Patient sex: M
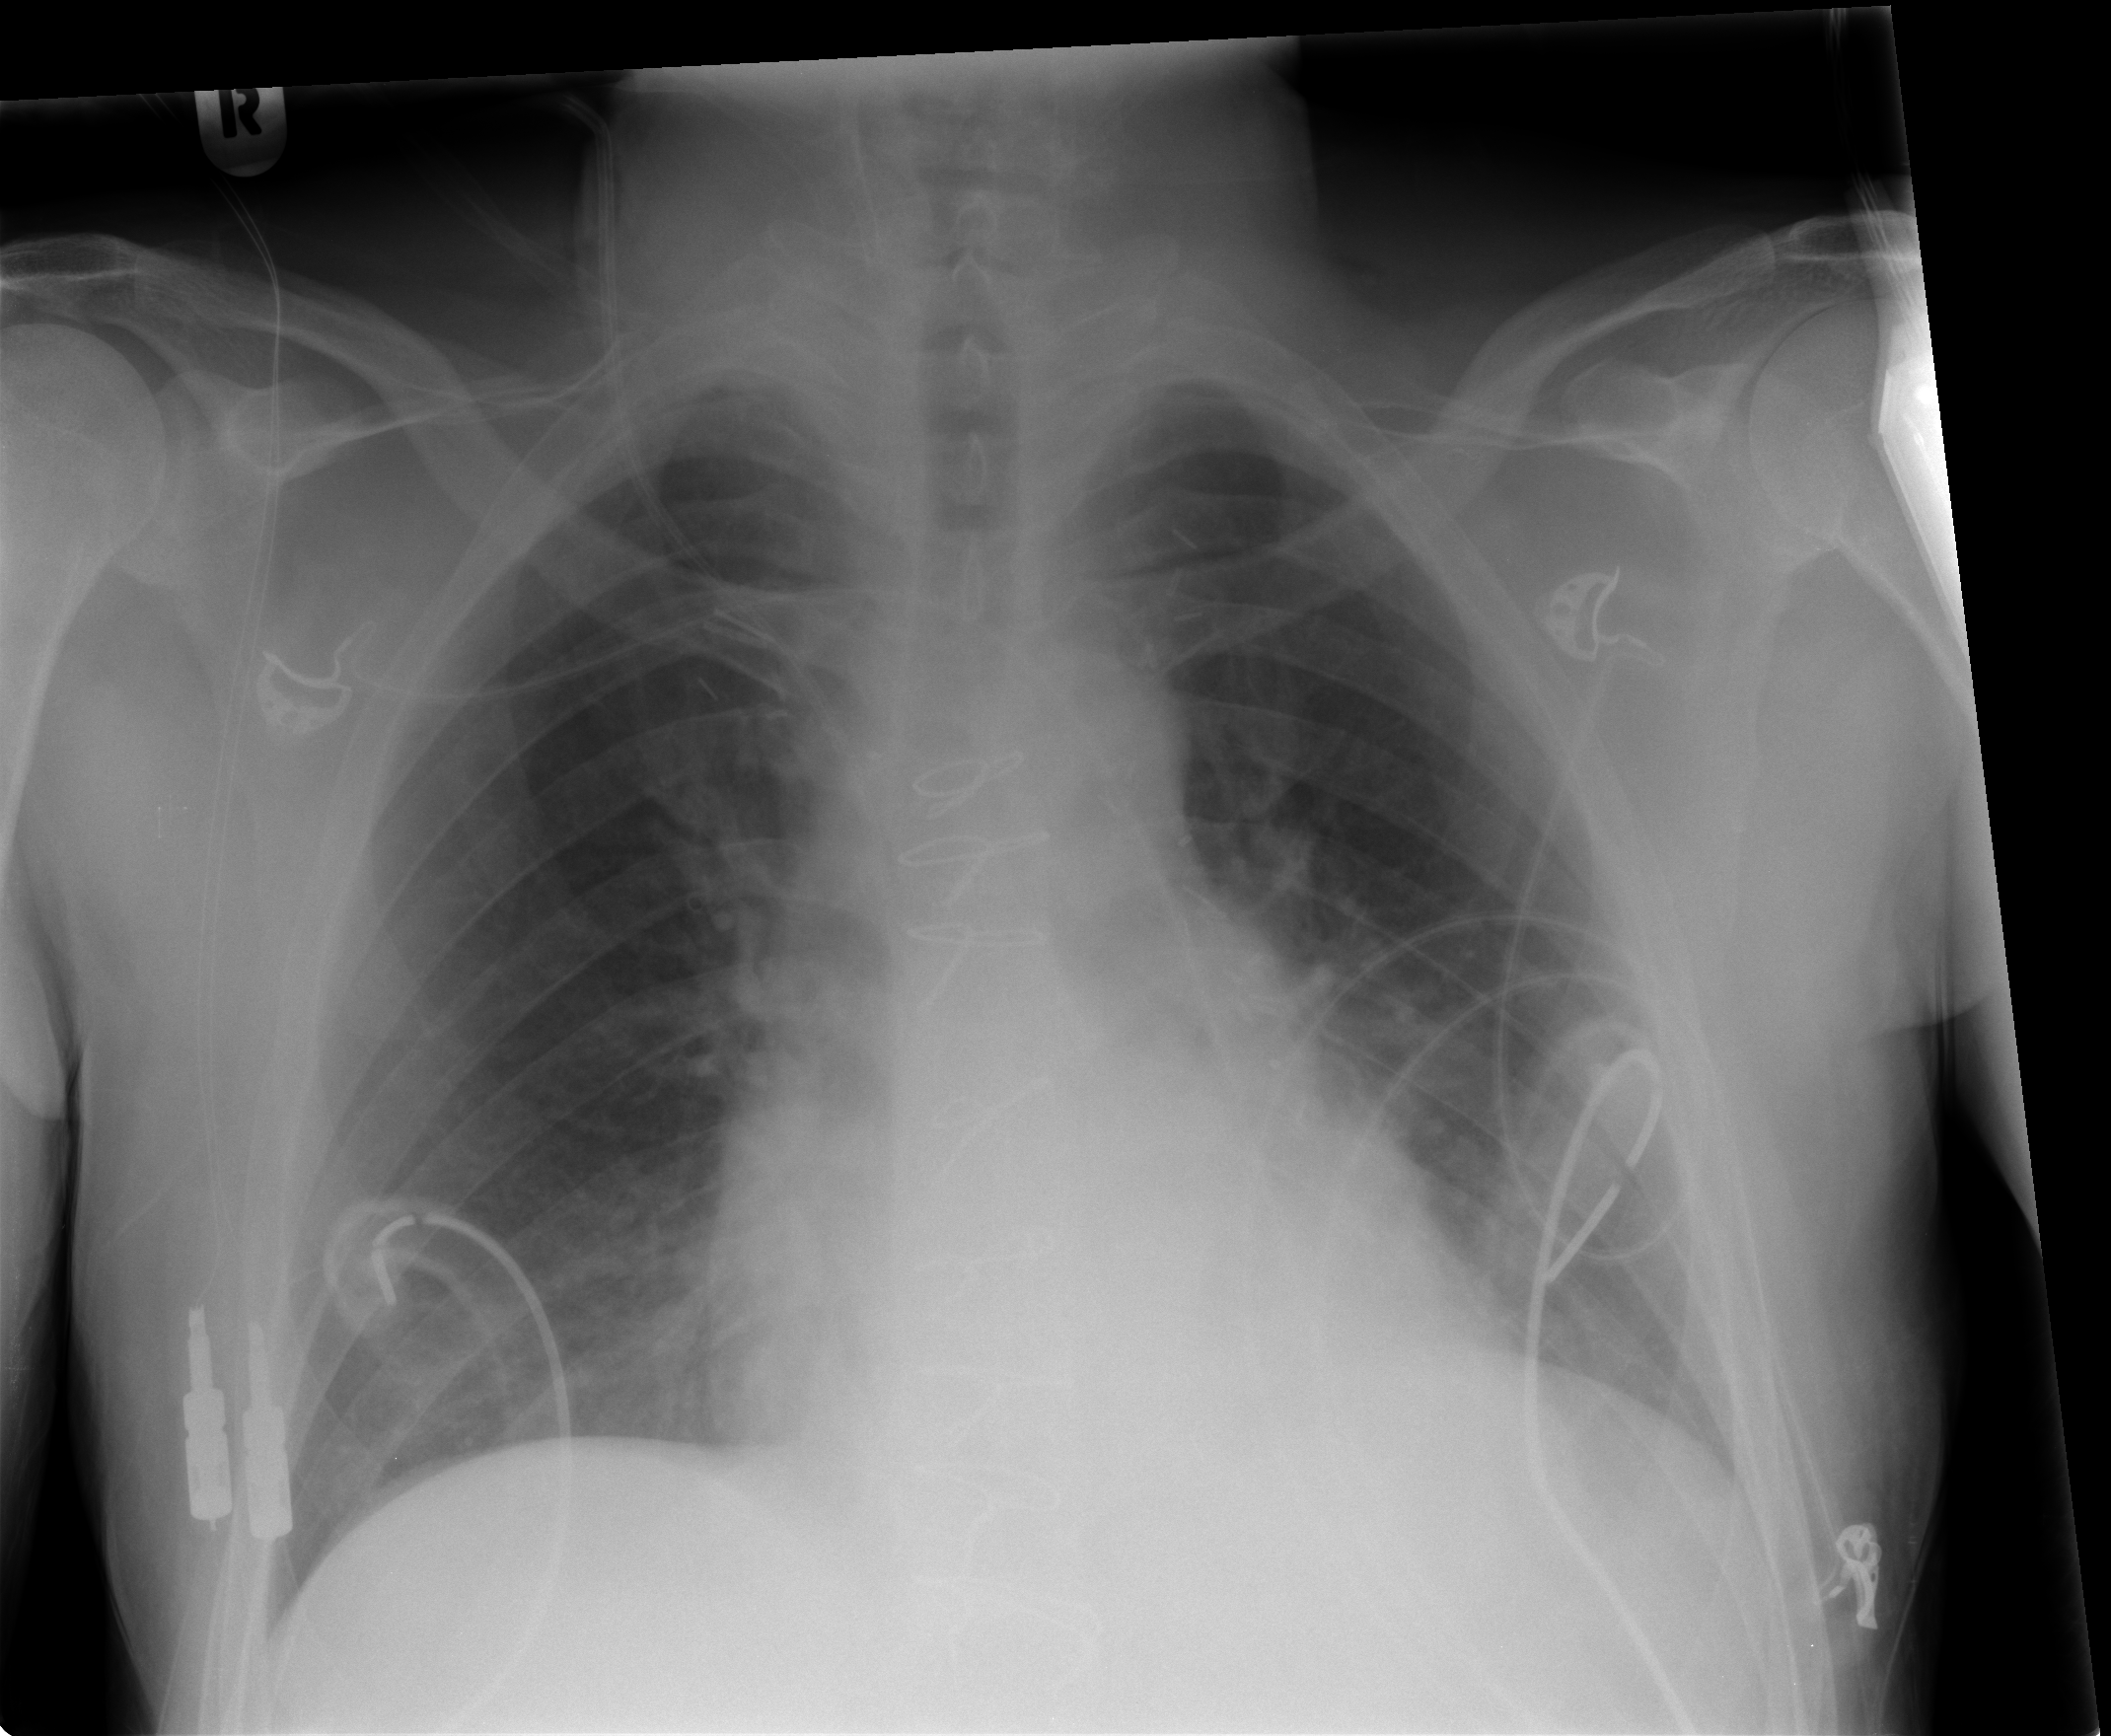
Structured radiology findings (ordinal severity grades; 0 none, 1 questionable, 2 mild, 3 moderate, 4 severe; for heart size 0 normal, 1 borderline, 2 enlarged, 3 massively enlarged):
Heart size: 0
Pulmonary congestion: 2
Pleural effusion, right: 0
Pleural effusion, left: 0
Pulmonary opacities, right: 0
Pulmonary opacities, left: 0
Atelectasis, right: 1
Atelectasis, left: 1